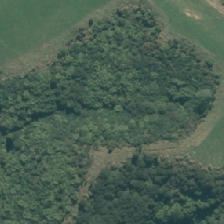
Land cover: grose_broom